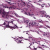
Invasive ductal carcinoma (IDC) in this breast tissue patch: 0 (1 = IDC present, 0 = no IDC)